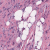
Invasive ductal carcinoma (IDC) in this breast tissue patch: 1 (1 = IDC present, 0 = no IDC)